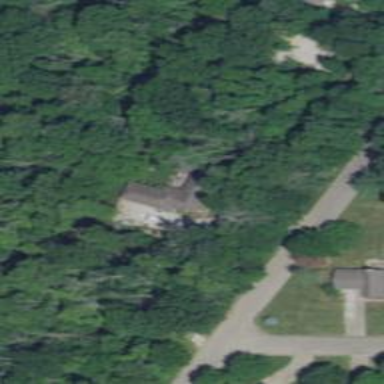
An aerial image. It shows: Driveway.